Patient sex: M
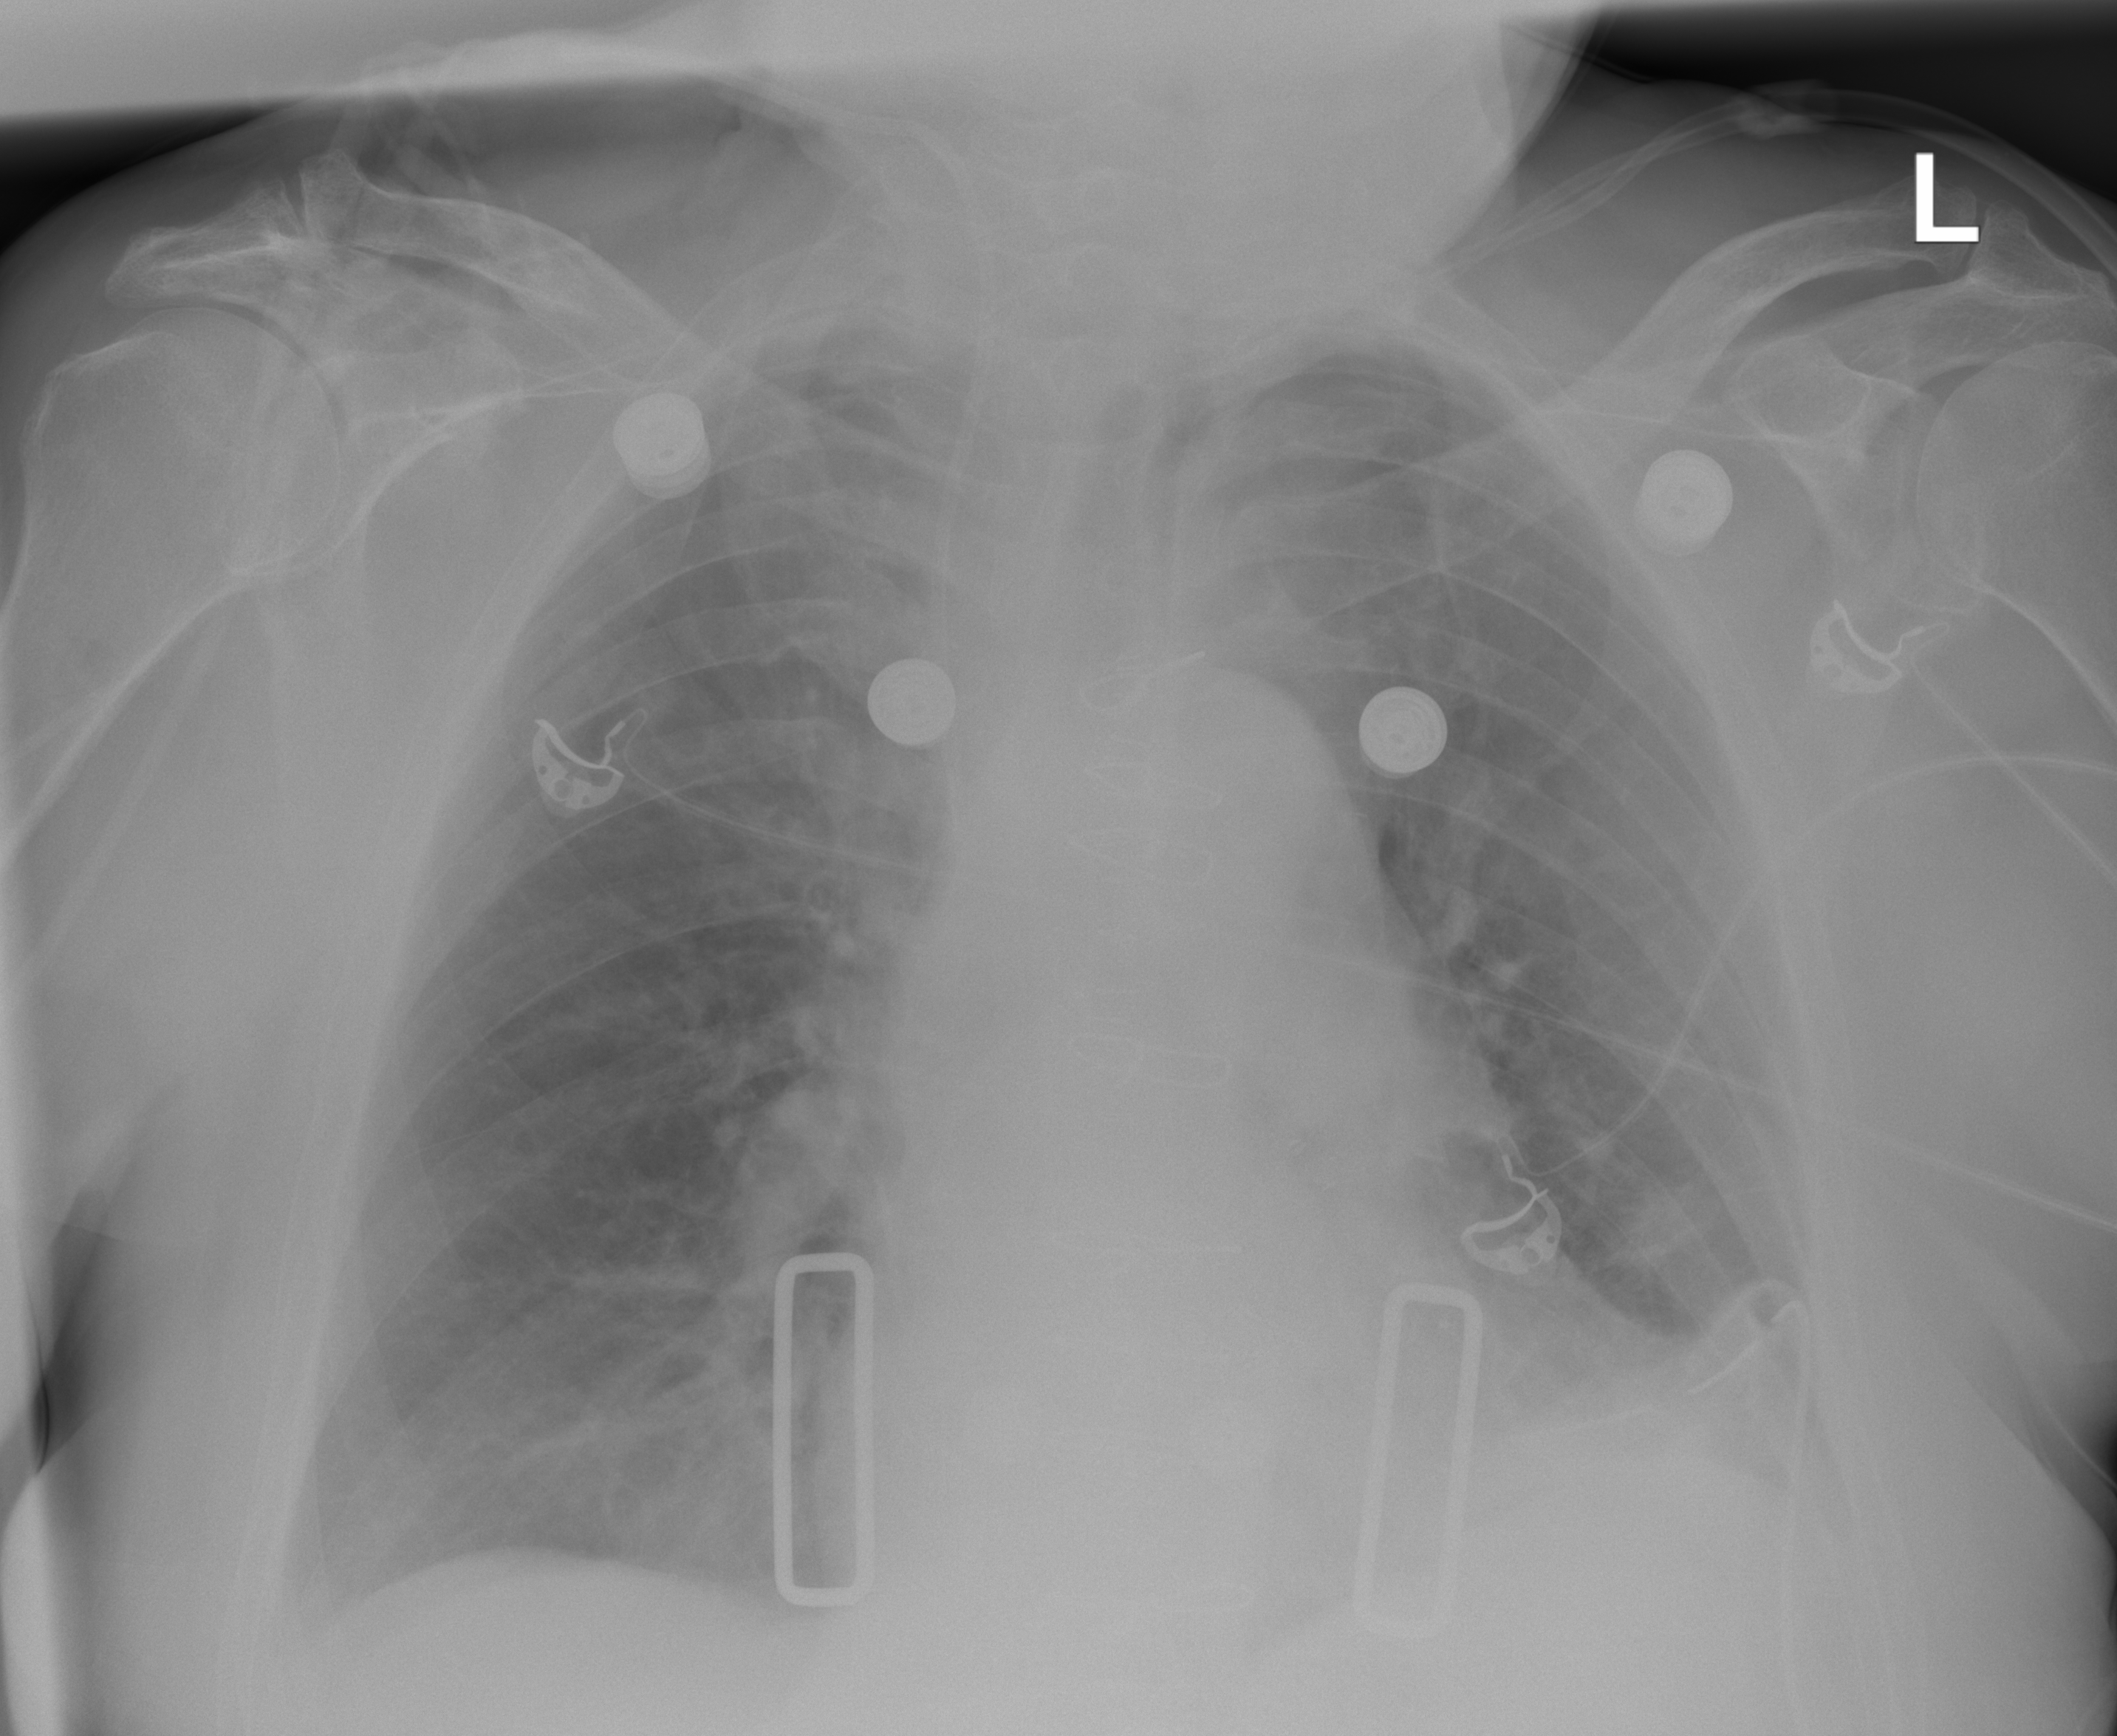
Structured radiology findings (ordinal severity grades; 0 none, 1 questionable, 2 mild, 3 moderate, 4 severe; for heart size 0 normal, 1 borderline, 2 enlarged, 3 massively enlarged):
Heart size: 0
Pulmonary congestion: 2
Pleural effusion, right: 0
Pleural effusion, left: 2
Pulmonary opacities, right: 0
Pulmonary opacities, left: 0
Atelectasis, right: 0
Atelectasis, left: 0